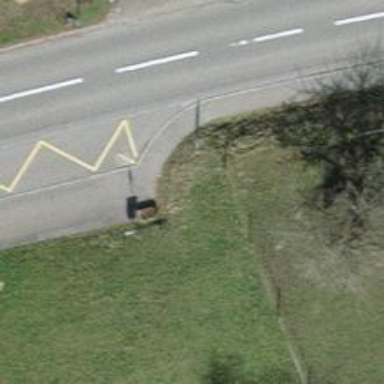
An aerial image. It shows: Blue bench.